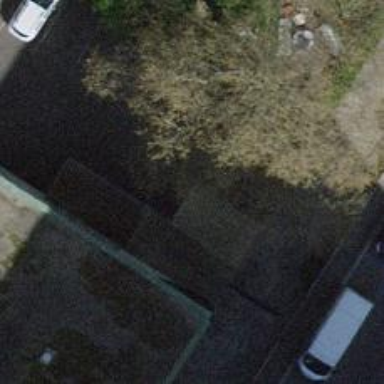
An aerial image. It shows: Parking entrance.